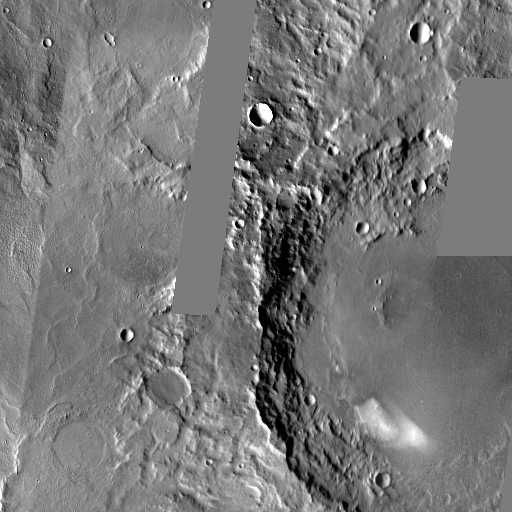
Crater classes present: Background, Other, Buried, Secondary